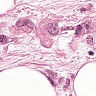
Metastatic tissue present: yes